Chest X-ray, AP view. Patient: 24 years old, sex M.
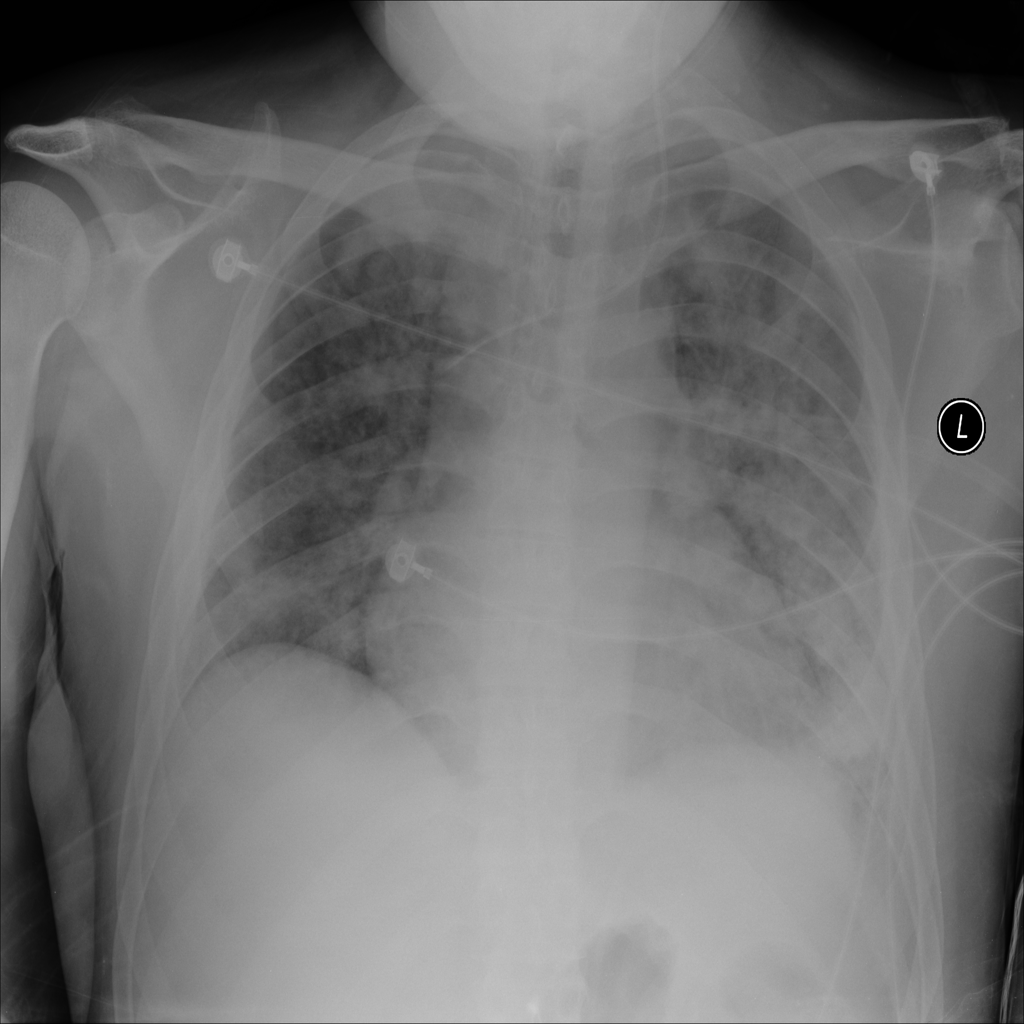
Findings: Nodule